Interaction volume radius: 10 \u00c5
Interaction volume height: 10 \u00c5
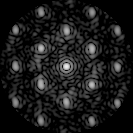
Disorder parameter: 0.3074